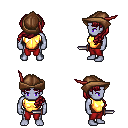
a pixel art fantasy rpg character, male body template, dark elf, purple skin, gold chest armor, red pants, brunette princess hairstyle, leather cap, dagger, four views (front, back, left, right), 2x2 character sprite sheet, small pixel art, hard edges, no anti-aliasing